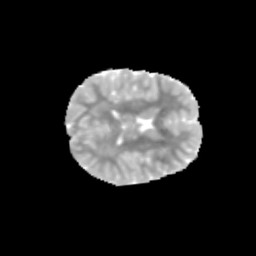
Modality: MD
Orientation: axial
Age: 12
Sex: female
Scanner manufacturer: siemens
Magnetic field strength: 3 T
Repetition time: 3.8 s
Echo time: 0.07 s